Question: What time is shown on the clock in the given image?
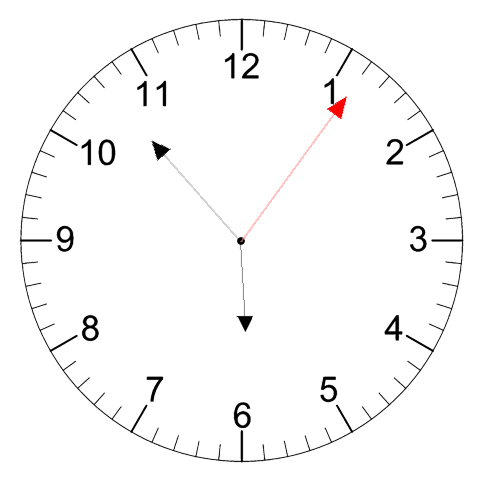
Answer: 05:53:06